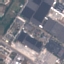
Land use / land cover: Industrial